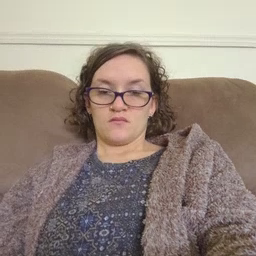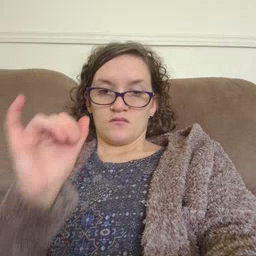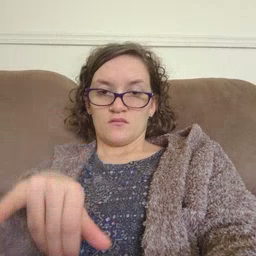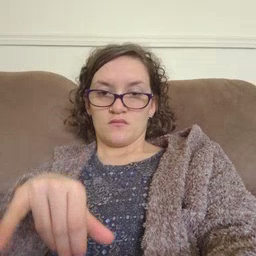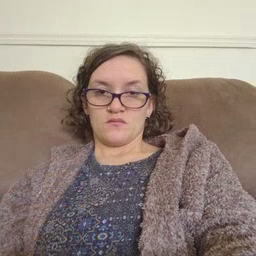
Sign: that